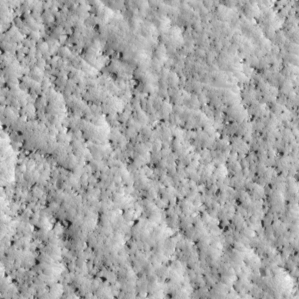
Label: non_frost